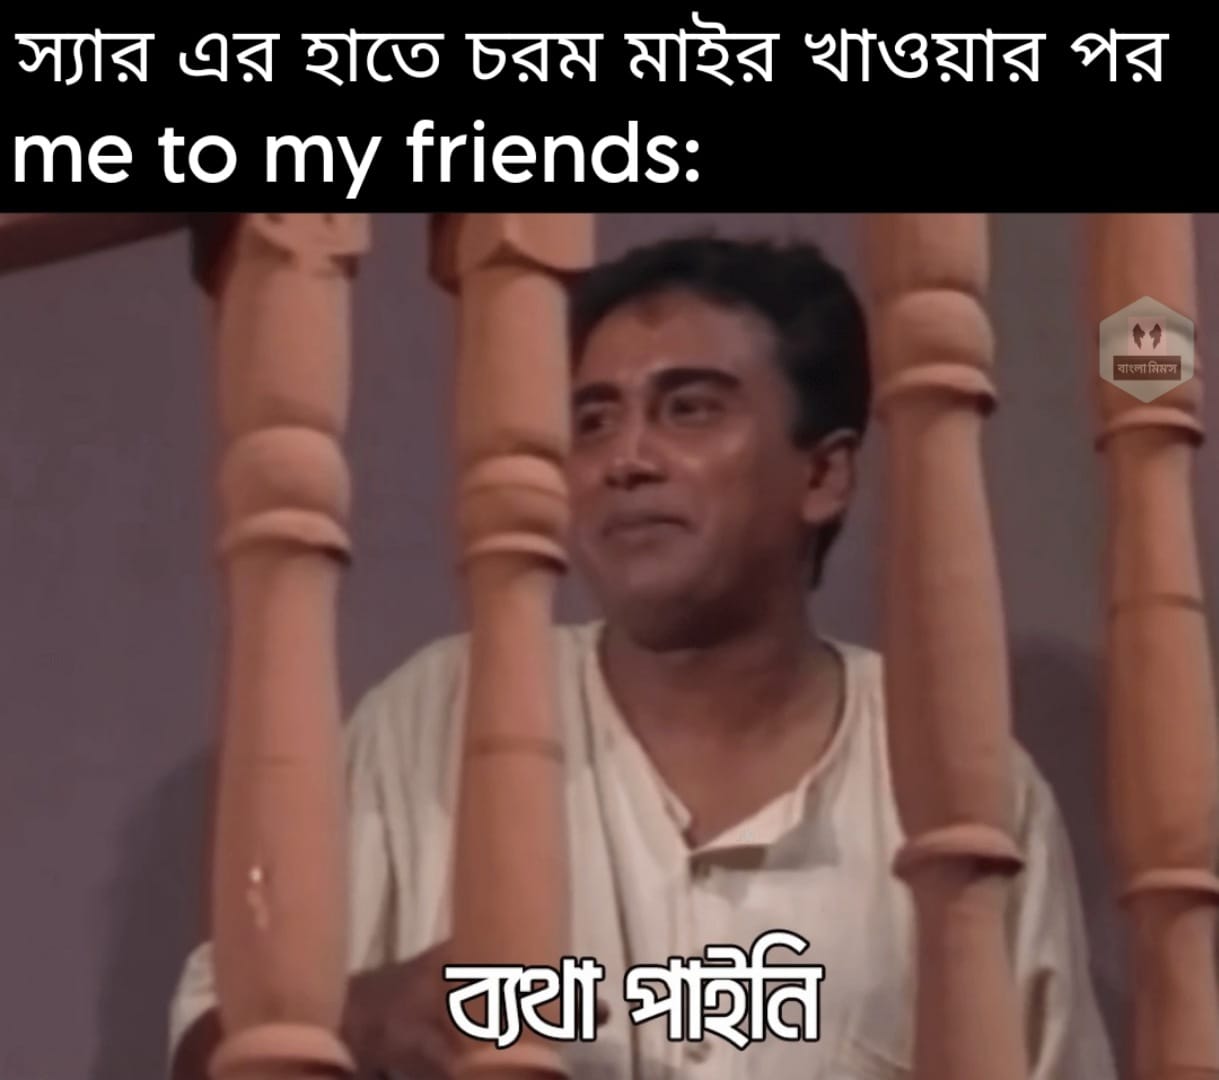
Text: স্যার এর হাতে চরম মাইর খাওয়ার পর ব্যথা পাইনি
Label: Non Hate